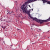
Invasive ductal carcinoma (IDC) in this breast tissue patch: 0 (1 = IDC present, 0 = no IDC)